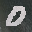
Label: 0